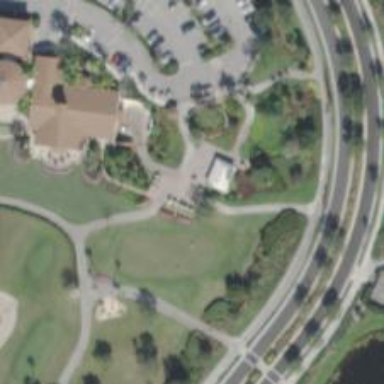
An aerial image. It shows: Path for golf carts.